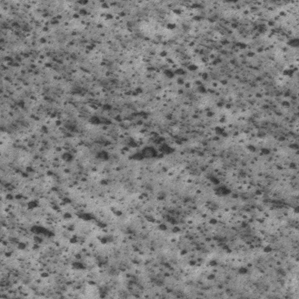
Label: frost